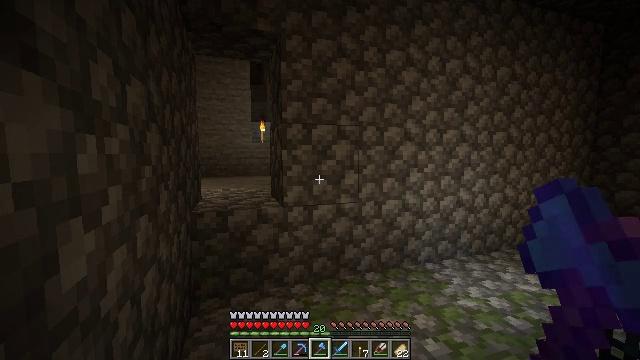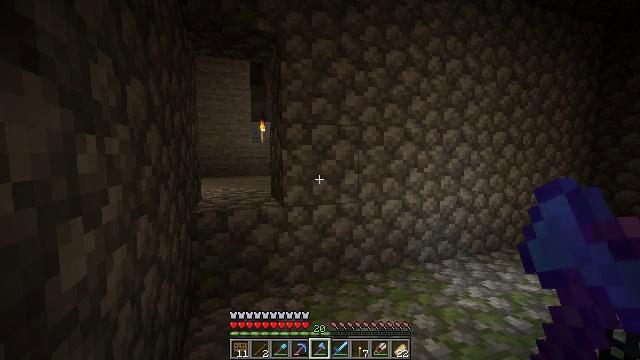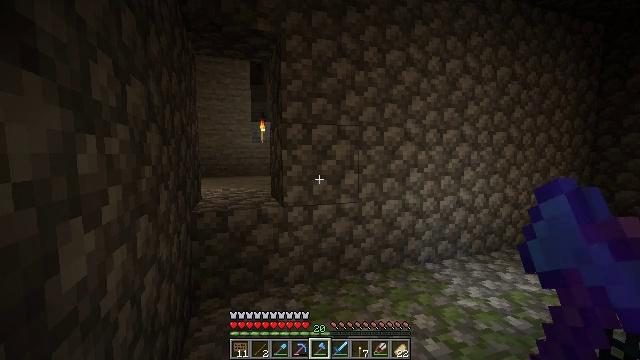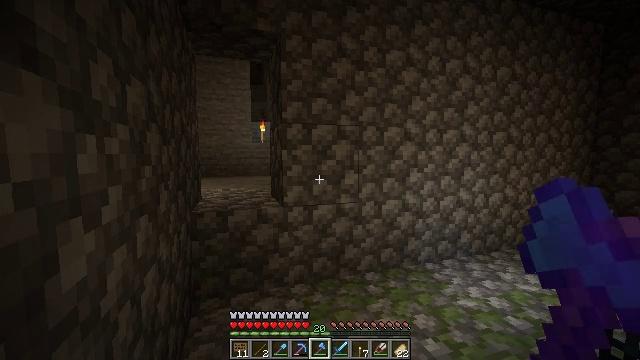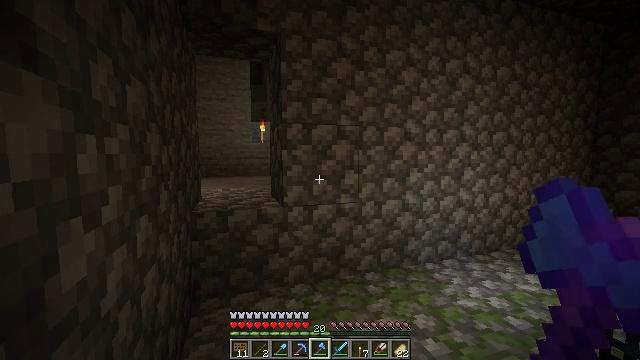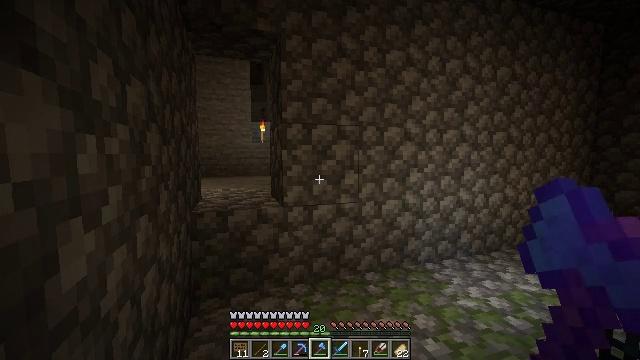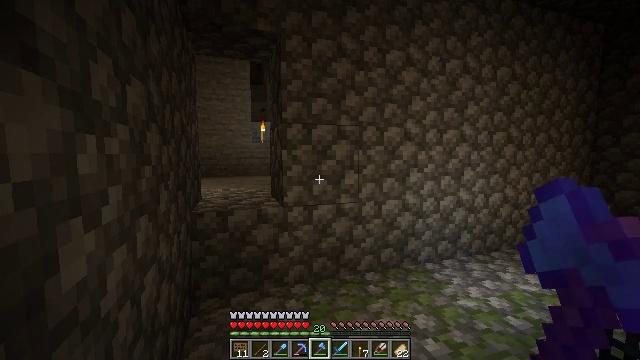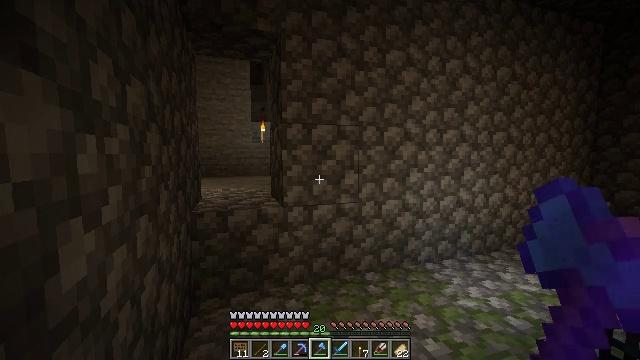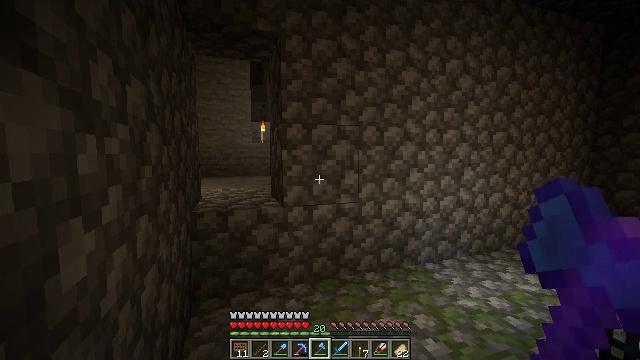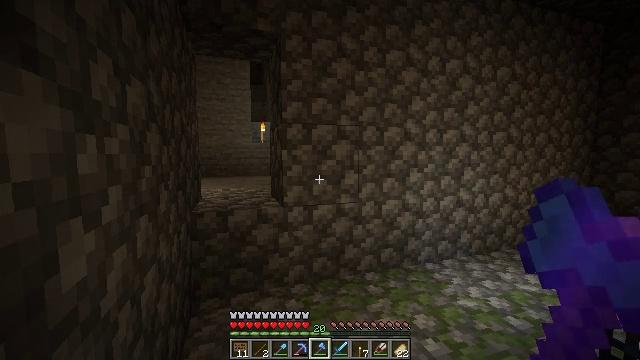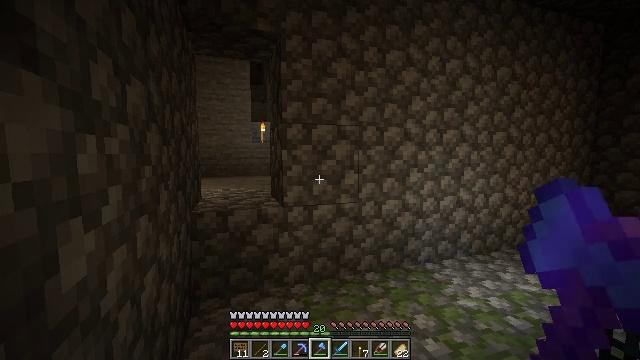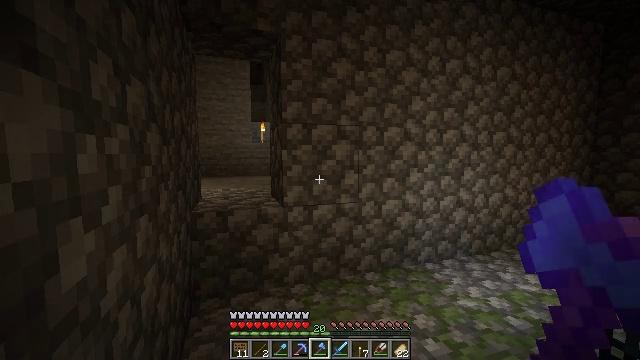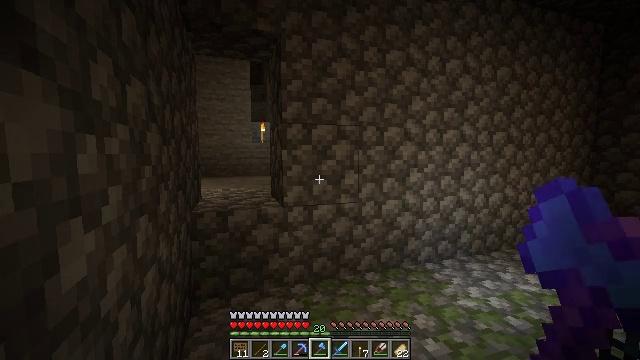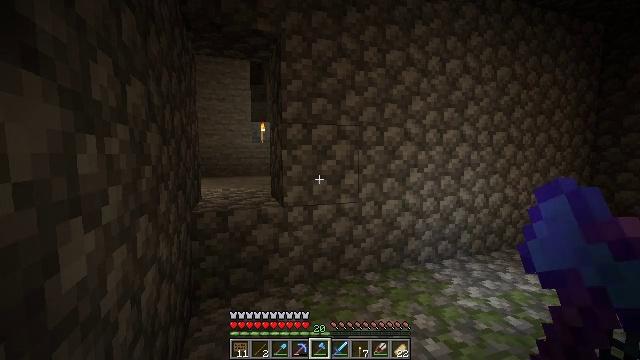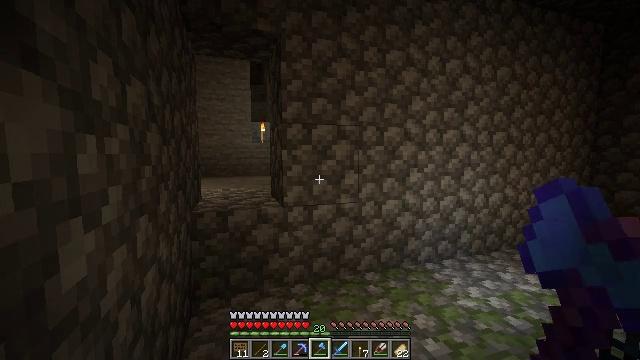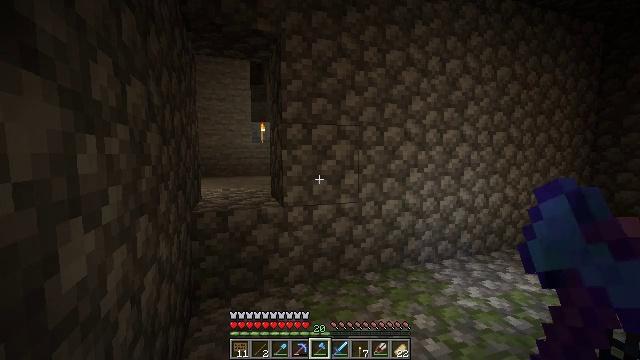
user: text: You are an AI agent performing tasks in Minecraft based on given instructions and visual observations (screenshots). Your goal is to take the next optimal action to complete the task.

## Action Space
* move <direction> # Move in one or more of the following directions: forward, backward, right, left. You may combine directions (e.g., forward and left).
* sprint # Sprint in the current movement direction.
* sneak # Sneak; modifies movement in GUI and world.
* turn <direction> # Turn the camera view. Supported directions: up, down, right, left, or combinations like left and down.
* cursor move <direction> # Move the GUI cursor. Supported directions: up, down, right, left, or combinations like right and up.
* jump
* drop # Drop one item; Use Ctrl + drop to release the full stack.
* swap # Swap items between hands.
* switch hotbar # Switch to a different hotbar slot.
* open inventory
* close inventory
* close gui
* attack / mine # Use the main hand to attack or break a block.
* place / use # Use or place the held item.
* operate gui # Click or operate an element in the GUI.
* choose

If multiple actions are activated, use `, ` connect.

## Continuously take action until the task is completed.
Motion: motion action
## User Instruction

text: Remove the torch from its spot.
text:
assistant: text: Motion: no_op
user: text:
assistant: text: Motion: no_op
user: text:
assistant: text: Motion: no_op
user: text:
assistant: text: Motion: no_op
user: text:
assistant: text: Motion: no_op
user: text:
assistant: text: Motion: no_op
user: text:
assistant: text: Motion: no_op
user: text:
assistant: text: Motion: no_op
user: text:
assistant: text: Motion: no_op
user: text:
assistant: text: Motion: no_op
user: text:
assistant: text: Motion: no_op
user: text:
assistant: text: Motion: no_op
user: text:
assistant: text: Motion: no_op
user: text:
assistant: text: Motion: no_op
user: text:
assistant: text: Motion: no_op
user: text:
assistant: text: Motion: no_op
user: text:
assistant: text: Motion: no_op
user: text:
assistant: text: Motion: no_op
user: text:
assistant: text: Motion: no_op
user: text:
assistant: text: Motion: no_op
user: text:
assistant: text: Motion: no_op
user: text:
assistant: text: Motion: no_op
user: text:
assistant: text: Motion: no_op
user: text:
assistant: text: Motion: no_op
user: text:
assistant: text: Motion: no_op
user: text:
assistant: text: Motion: no_op
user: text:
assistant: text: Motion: no_op
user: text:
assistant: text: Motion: no_op
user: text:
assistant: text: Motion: no_op
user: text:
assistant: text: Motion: no_op